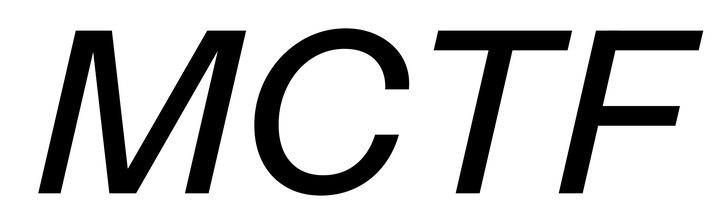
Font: InstrumentSans-Italic_Medium_Italic